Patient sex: M
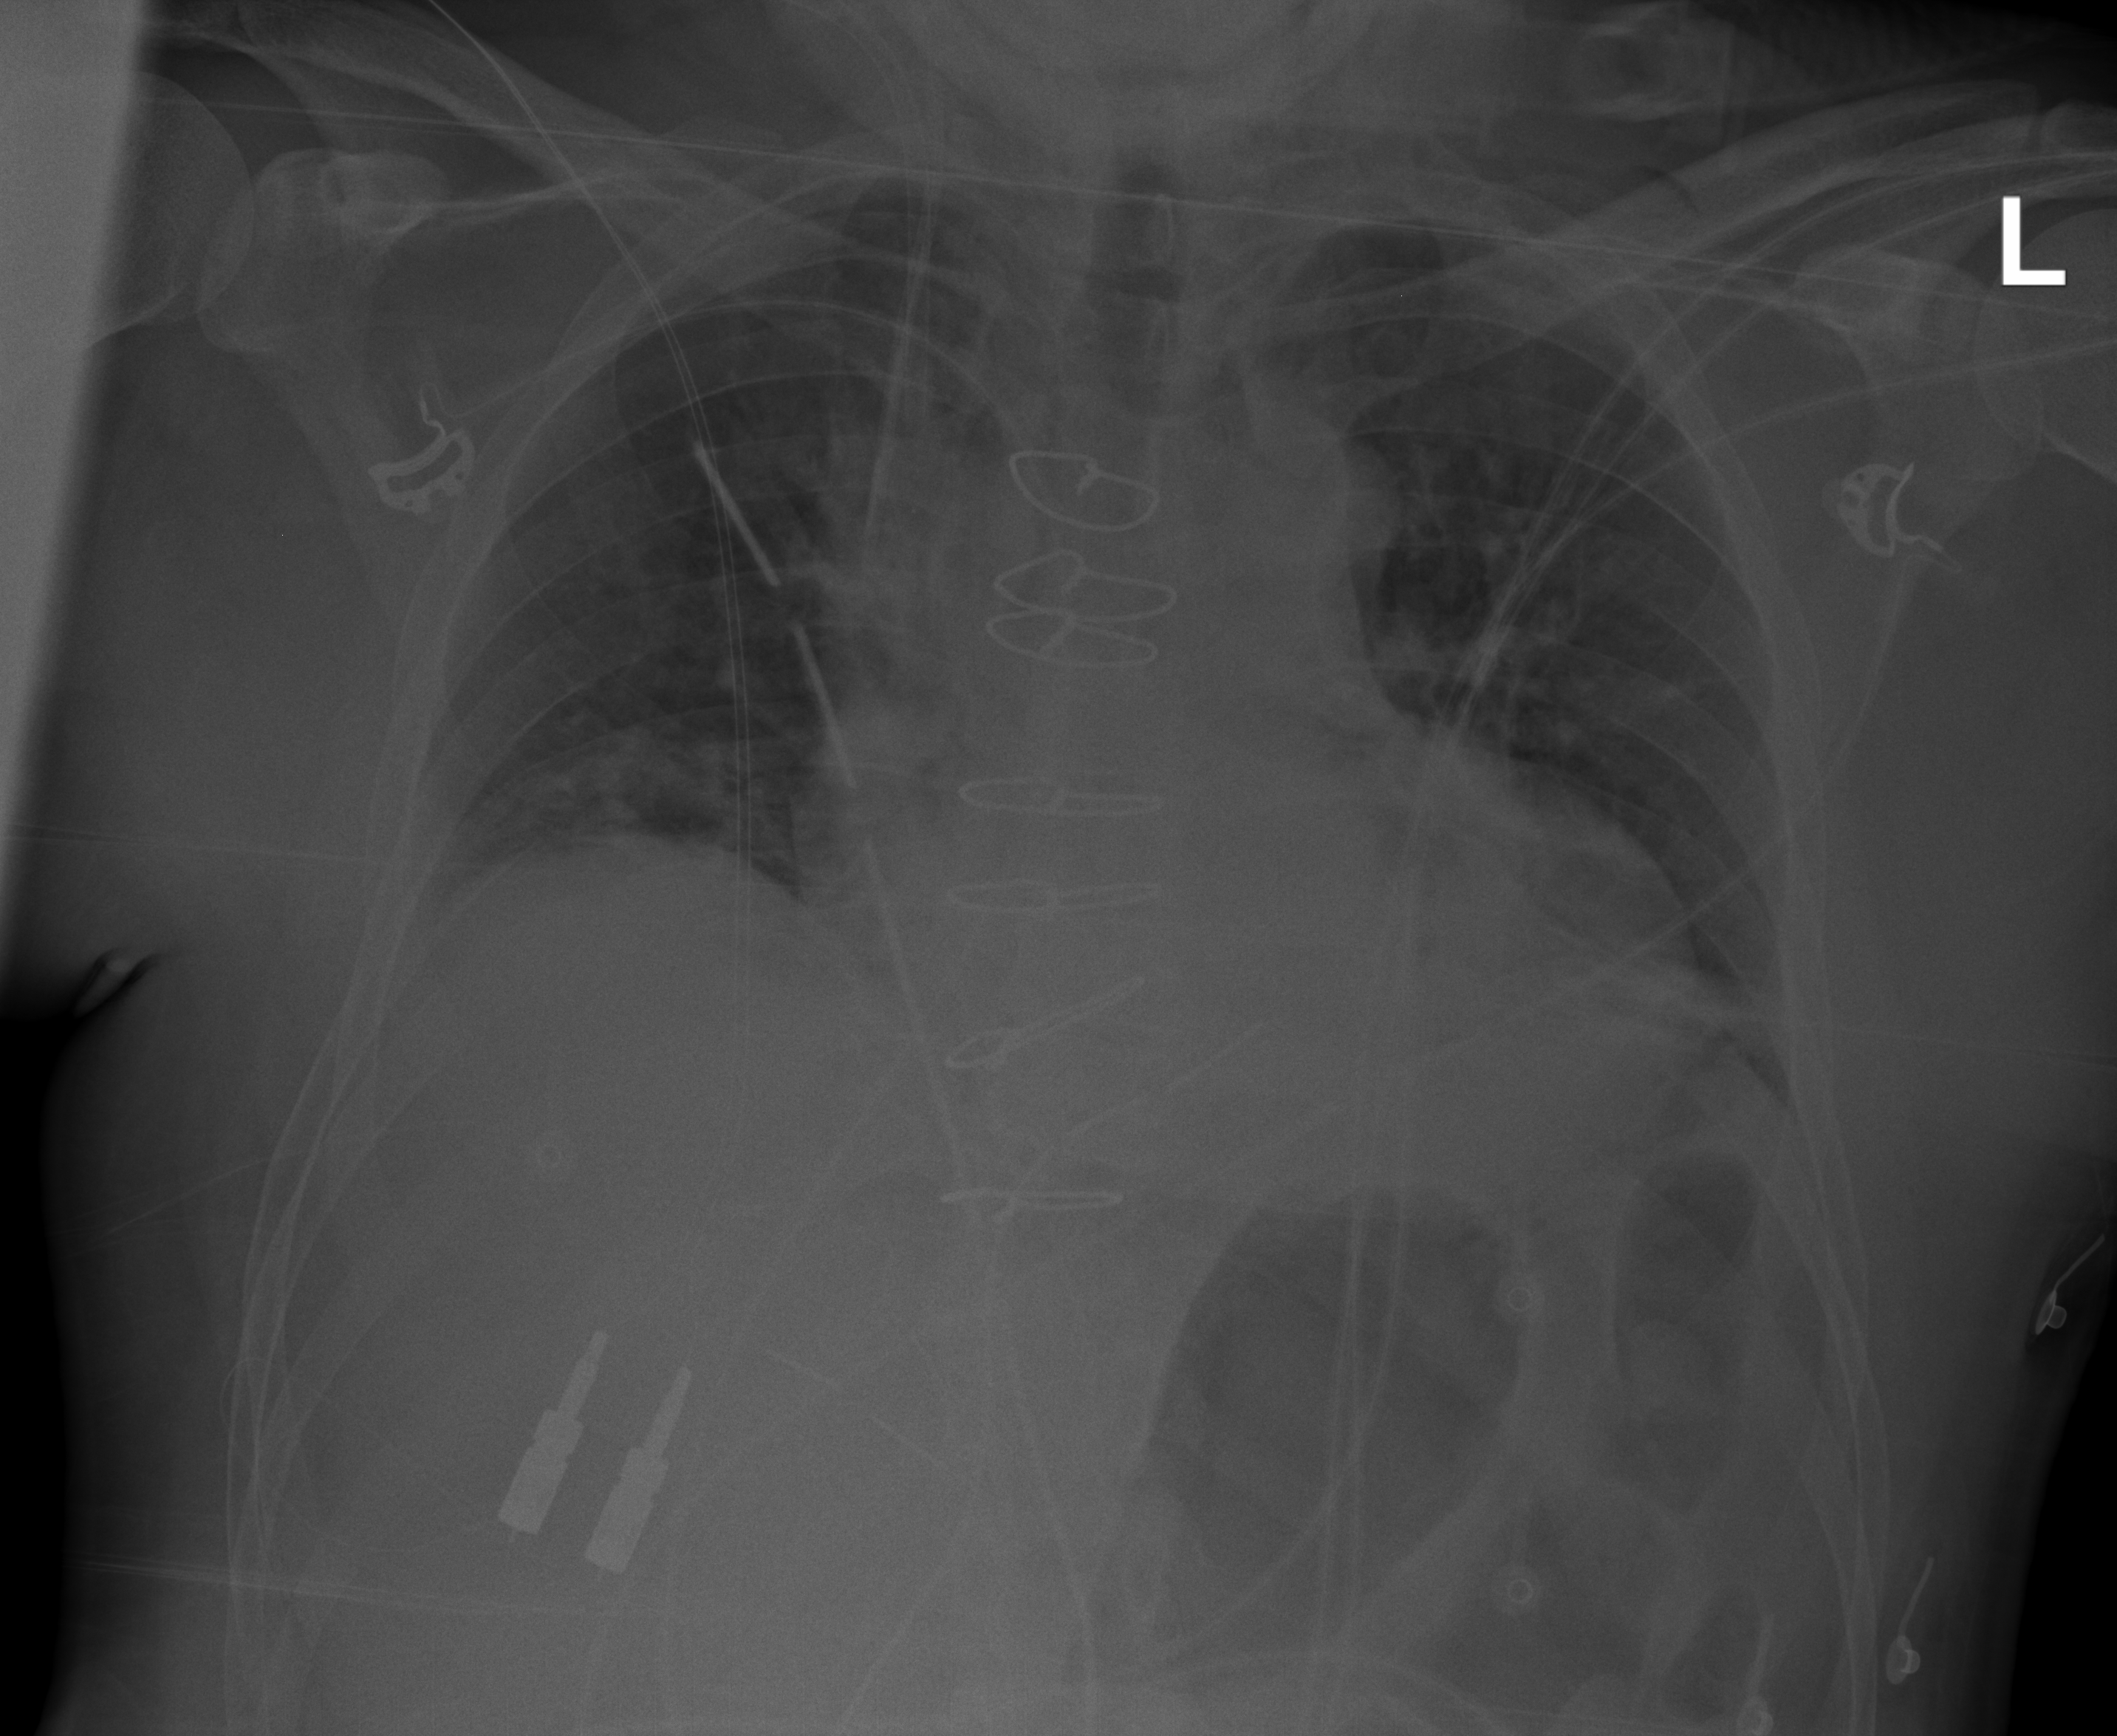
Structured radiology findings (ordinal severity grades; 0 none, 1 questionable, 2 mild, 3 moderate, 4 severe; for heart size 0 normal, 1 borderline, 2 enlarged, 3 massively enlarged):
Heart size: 2
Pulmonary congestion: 2
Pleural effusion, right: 2
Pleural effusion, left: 0
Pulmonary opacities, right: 0
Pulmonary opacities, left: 0
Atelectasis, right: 2
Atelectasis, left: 2